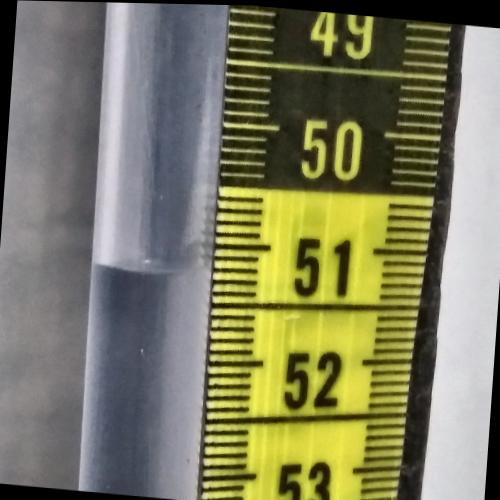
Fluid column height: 51.2 cm